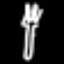
Label: fork